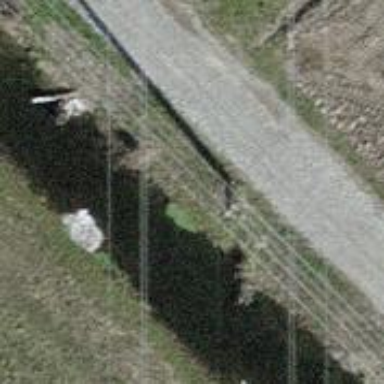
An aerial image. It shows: Power pole.